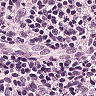
Metastatic tissue present: no